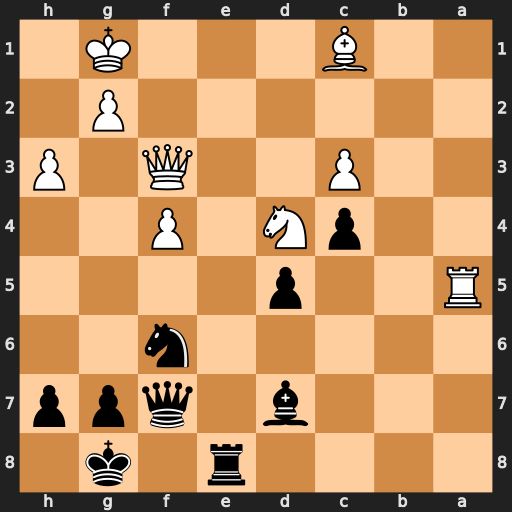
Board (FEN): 4r1k1/3b1qpp/5n2/R2p4/2pN1P2/2P2Q1P/6P1/2B3K1
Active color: b
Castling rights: -
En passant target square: -
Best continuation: Re1+ Kh2 Rxc1